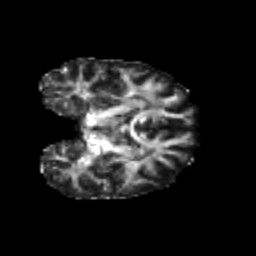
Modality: FA
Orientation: coronal
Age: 24
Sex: female
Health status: healthy
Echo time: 0.074 s